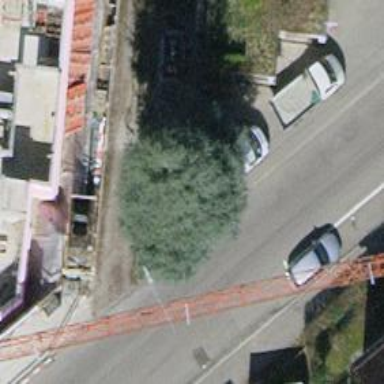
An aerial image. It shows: Urban area featuring tree as natural element.